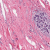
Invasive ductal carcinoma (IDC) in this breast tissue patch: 0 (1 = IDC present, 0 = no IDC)